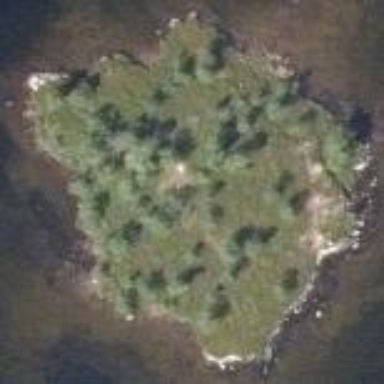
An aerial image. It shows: Islet.